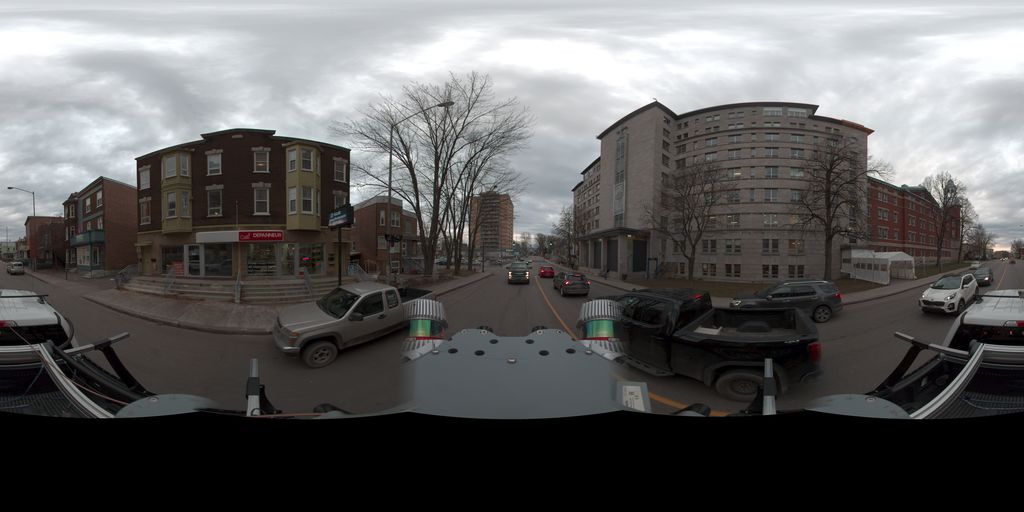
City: quebec_city